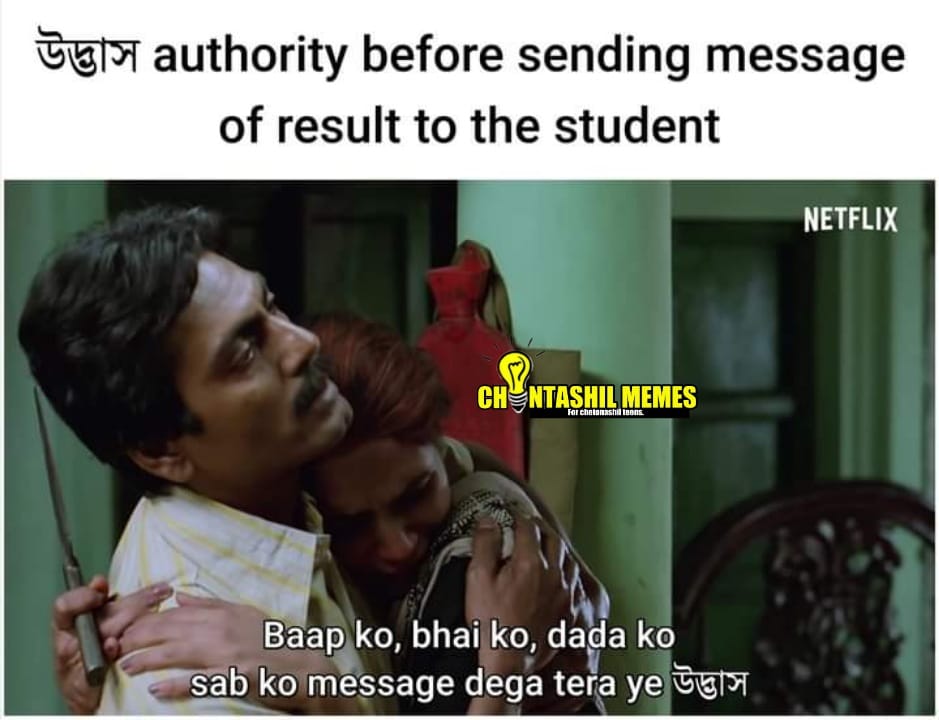
Caption: উদ্ভাস authority before sending message of result to the student   Baap ko, bhai ko, dada ko sab ko message dega tera ye উদ্ভাস
Label: non-hate